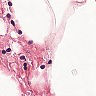
Metastatic tissue present: no